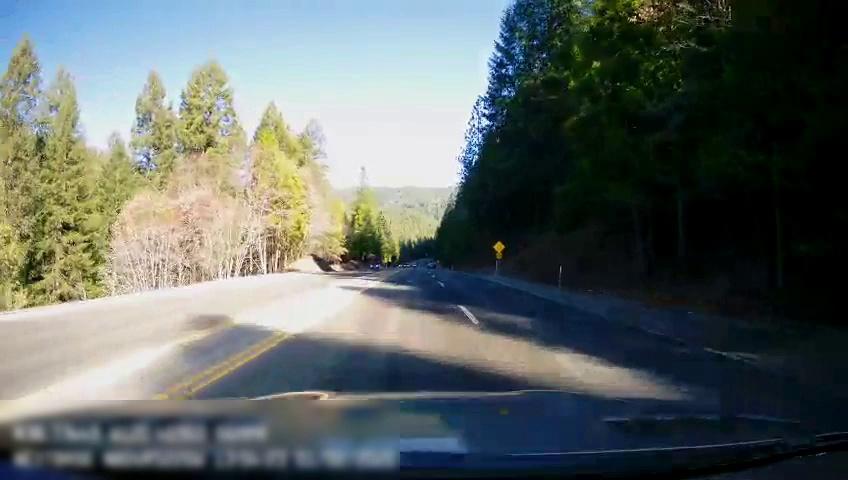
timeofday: Day
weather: Sunny
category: Drivable Space
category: Vehicles | SUV
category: Lanes | Opposite Lane
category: Lanes | Alternate Lane
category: Lanes | Current Lane
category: Lanes | Current Lane
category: Lanes | Alternate Lane
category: Lanes | Opposite Lane
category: Traffic | Signs